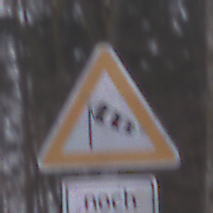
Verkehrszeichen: SeitenwindVonLinks
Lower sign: LaengeEinerStrecke4
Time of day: Midday
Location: Outdoor (Nature)
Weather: Overcast
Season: Autumn
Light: Natural